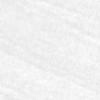
Label: change